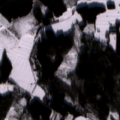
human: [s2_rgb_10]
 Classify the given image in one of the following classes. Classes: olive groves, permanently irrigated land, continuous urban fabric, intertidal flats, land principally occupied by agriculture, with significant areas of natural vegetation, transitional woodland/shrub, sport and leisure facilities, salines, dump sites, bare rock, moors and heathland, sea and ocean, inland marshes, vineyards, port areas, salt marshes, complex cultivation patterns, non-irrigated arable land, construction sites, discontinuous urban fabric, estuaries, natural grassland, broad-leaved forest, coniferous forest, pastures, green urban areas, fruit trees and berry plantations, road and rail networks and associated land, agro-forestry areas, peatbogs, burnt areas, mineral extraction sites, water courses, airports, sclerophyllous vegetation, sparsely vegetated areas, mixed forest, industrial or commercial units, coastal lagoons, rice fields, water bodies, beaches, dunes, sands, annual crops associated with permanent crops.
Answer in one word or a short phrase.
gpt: land principally occupied by agriculture, with significant areas of natural vegetation, coniferous forest, mixed forest, transitional woodland/shrub